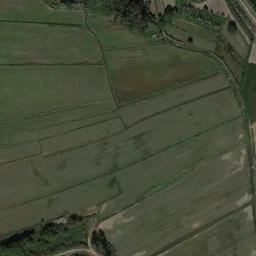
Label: terrace